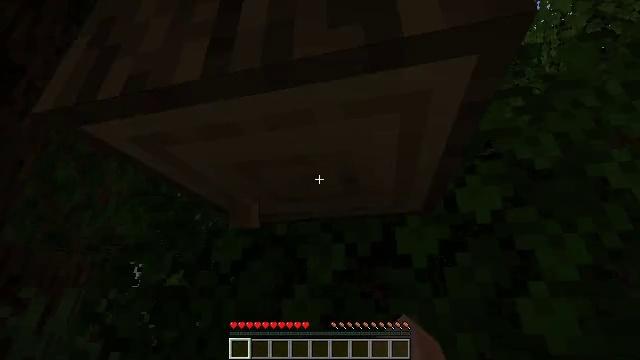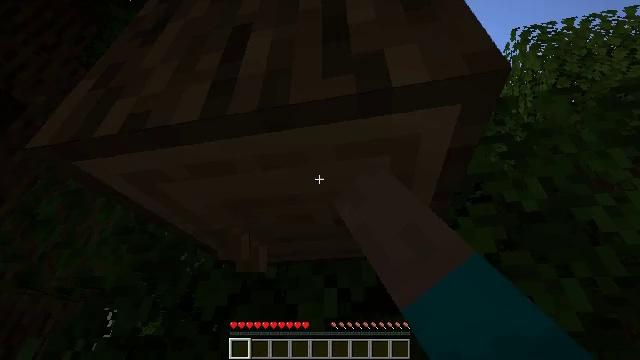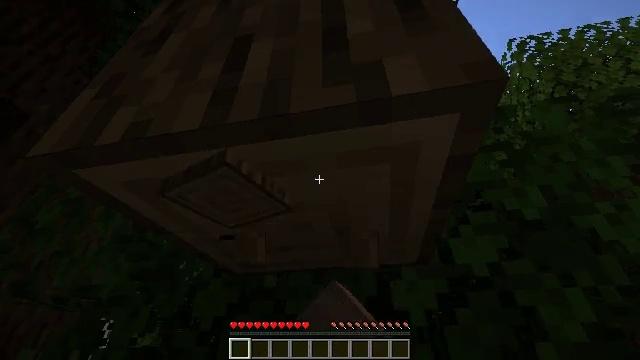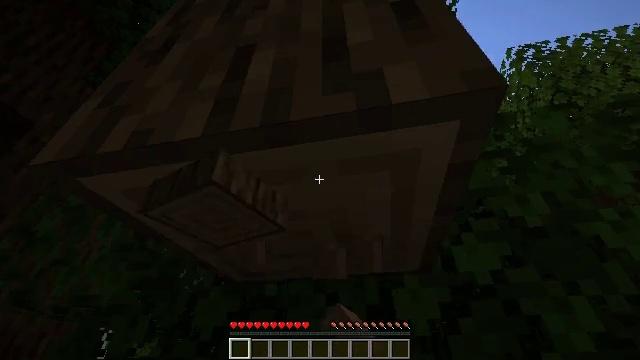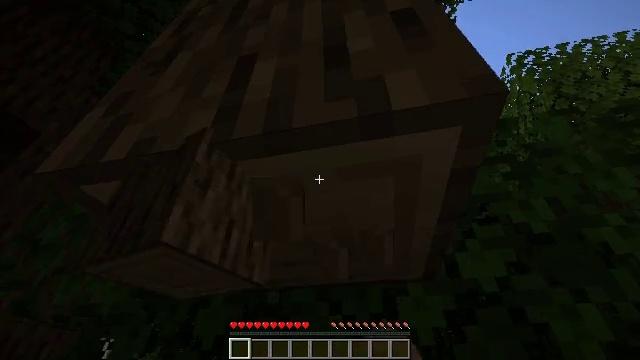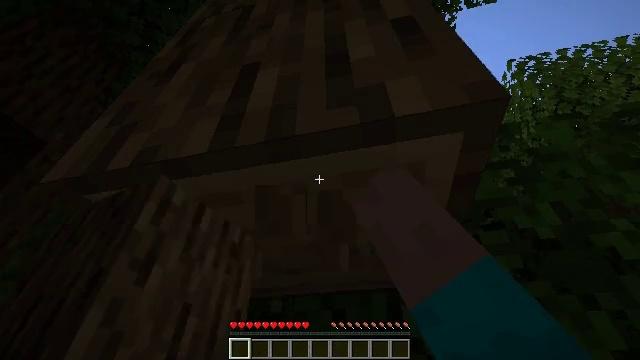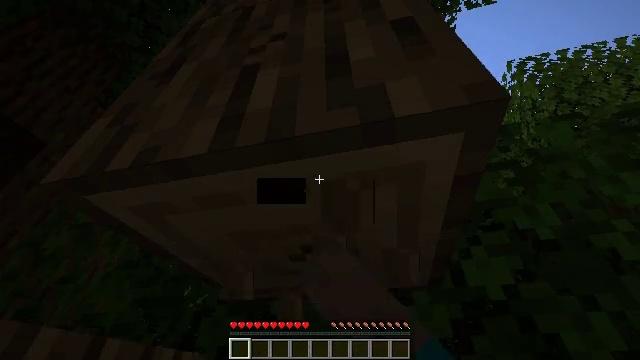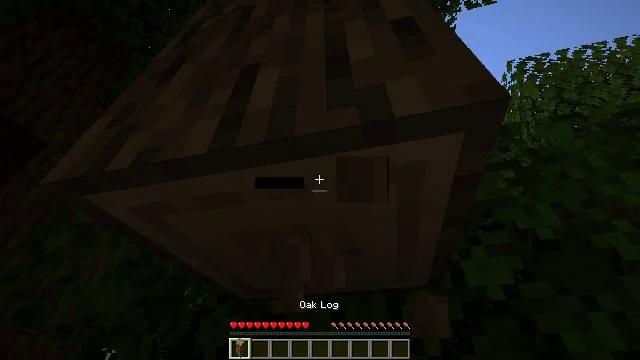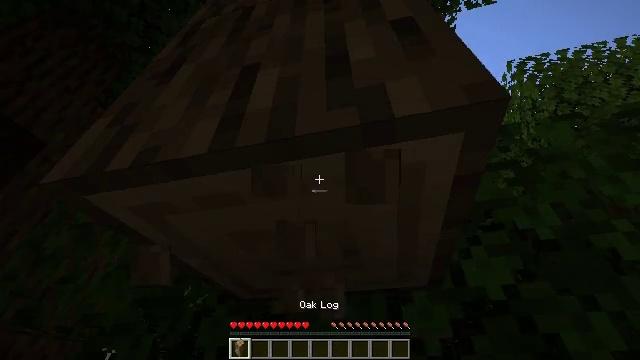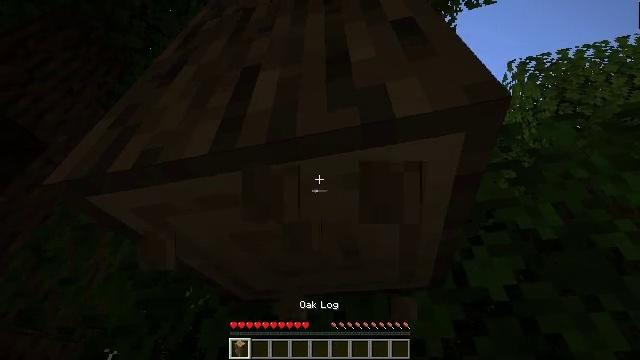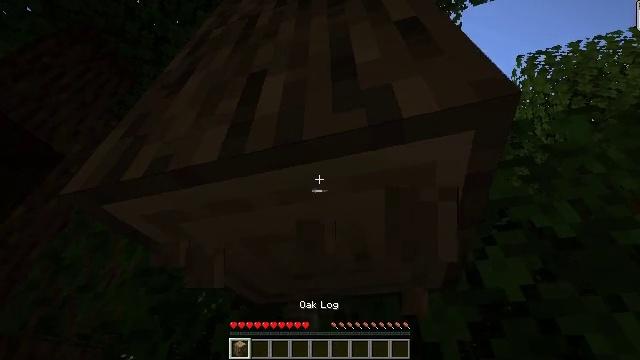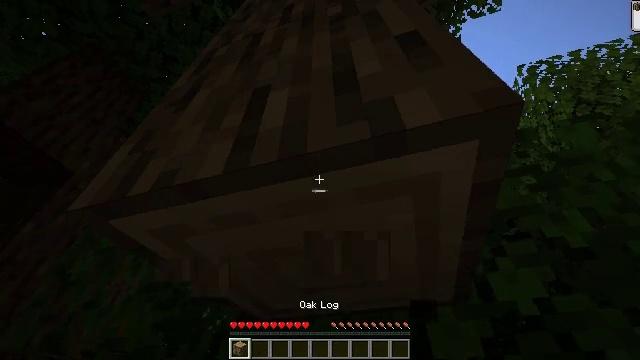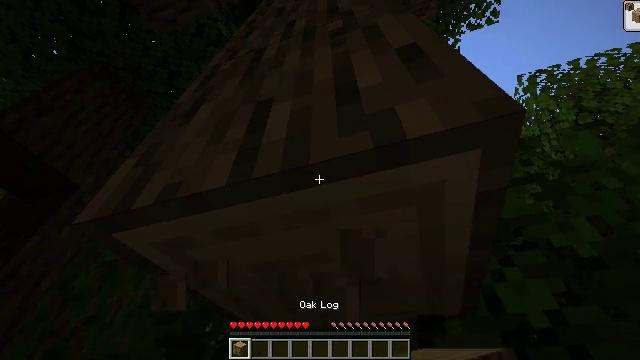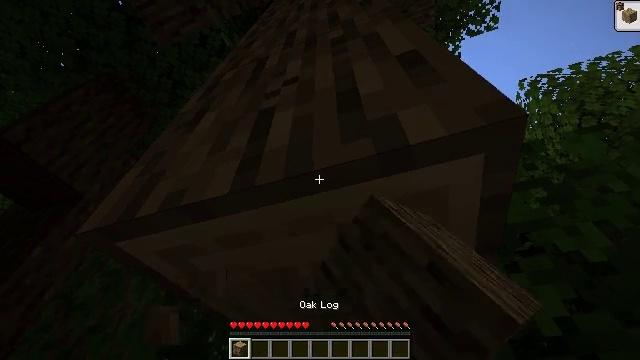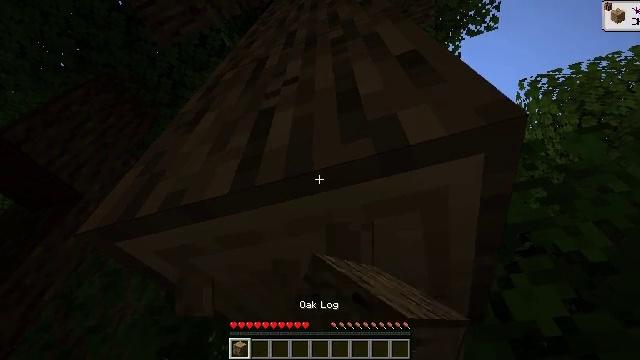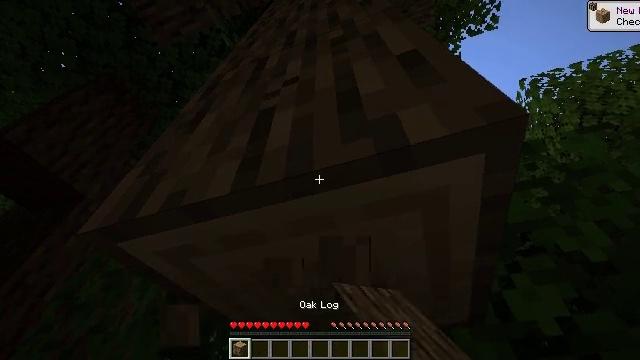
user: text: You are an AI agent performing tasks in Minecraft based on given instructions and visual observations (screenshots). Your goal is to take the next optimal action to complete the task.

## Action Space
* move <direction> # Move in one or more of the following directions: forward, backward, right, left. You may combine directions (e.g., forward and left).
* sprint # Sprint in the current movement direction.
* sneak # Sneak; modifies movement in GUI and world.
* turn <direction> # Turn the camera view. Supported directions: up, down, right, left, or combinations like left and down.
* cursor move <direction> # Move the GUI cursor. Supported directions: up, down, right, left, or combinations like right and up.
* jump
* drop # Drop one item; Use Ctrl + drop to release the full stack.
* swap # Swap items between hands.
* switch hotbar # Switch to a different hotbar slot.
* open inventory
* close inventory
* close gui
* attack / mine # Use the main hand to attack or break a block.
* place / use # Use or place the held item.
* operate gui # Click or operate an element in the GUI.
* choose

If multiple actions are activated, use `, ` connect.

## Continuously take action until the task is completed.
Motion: motion action
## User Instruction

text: Break the tree to get oak logs.
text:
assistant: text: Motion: turn right and up, attack / mine
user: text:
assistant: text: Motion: turn up, attack / mine
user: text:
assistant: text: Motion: turn up, attack / mine
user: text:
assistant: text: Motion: turn up, attack / mine
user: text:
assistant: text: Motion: turn up, attack / mine
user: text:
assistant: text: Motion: attack / mine
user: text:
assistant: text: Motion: attack / mine
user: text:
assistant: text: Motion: attack / mine
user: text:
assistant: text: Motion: attack / mine
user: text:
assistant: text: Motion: turn left, attack / mine
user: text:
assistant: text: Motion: turn left and up, attack / mine
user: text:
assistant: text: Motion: turn up, attack / mine
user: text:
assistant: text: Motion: turn up, attack / mine
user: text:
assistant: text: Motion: attack / mine
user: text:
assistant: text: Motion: attack / mine
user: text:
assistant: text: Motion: attack / mine
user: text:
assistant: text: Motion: attack / mine
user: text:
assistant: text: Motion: attack / mine
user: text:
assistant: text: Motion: attack / mine
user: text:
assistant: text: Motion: attack / mine
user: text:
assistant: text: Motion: attack / mine
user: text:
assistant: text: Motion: attack / mine
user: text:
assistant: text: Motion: attack / mine
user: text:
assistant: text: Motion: attack / mine
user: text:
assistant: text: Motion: attack / mine
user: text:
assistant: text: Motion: attack / mine
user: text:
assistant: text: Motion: attack / mine
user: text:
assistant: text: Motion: attack / mine
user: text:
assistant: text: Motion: attack / mine
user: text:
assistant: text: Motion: attack / mine